Field crop: maize
Growth stage: 2
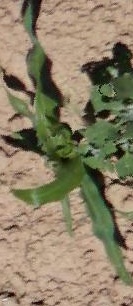
Species: maize